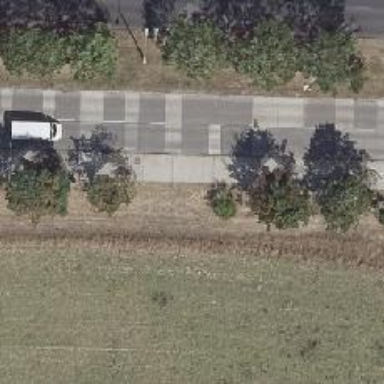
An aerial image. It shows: Avenue of deciduous broadleaved trees.